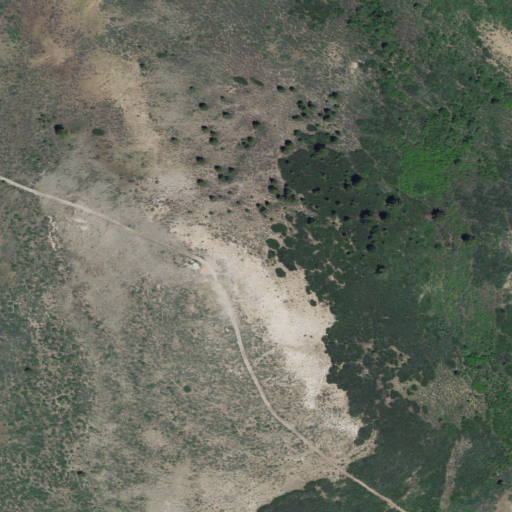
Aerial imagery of mountain in Idaho named Tennessee Mountain containing shrub and evergreen forest